Question: I am implementing a basic phong lighting GLSL shader; I have looked up some things on the internet, and found that the phong effect was created by adding an ambient, diffuse, and specular layer on the object (see image below, from tom dalling's site); problem is I have seen a lot of examples, and none of them really suits my GLSL set-up. Can any of you give me a code example of the which would ? :
PS : This question could be put on hold because of the fact that it on user opinion : In my mind, it is not, because I would like to know the of implementing it.
Here is my vertex shader :
'''
#version 120
uniform mat4 modelView;
uniform mat4 MVP;
uniform float time;
attribute vec3 position;
attribute vec2 texCoord;
attribute vec3 normal;
varying vec3 position0;
varying vec2 texCoord0;
varying vec3 normal0;
varying mat4 modelView0;
void main()
{
//Updating varyings...
position0 = position;
texCoord0 = texCoord;
normal0 = (MVP * vec4(normal, 0.0)).xyz;
modelView0 = modelView;
//set position
gl_Position = MVP * vec4(position, 1.0);
}
'''
and my fragment shader :
'''
#version 120
varying vec3 position0;
varying vec2 texCoord0;
varying vec3 normal0;
varying mat4 modelView0;
uniform sampler2D diffuse;
void main()
{
vec4 surfaceColor = texture2D(diffuse, texCoord0);
gl_FragColor = (texture2D(diffuse, texCoord0))
* clamp(dot(-vec3(0.0, 0.5, 0.5), normal0), 0, 1.0);
}
'''

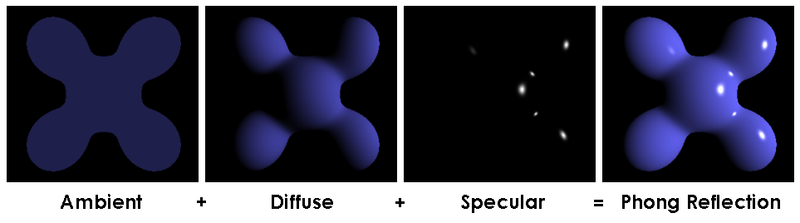
Answer: try this:
'''
void main()
{
vec4 texread = texture2D(diffuse, texCoord0);
vec3 normal = normalize(normal0);
vec3 material_kd = vec3(1.0,1.0,1.0);
vec3 material_ks = vec3(1.0,1.0,1.0);
vec3 material_ka = vec3(0.2,0.2,0.2);
vec3 material_ke = vec3(0.0,0.0,0.0);
float material_shininess = 60;
vec3 lightpos = vec3(0.0,10.0,5.0);
vec3 lightcolor = vec3(1.0,1.0,1.0);
vec3 lightdir = normalize(lightpos - worldPosition);
float shade = clamp(dot(lightdir, normal), 0.0, 1.0);
vec3 toWorldpos = normalize((worldPosition) - u_eyePos);
vec3 reflectDir = reflect( toWorldpos, normal );
vec4 specular = vec4(pow(clamp(dot(lightdir, reflectDir),0.0,1.0), material_shininess) * lightcolor * material_ks, 1.0);
vec4 shaded = texread * vec4(material_kd, 1.0) * vec4(lightcolor , 1.0) * shade;
vec4 ambient = texread * vec4(material_ka, 1.0);
vec4 emission = vec4(material_ke, 1.0);
gl_FragColor = shaded + specular + emission + ambient;
}
'''
it may have some compilation errors though as i didnt run it...
you may need to upload your eye position as a uniform (), and calculate the worldposition () for it to work